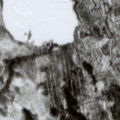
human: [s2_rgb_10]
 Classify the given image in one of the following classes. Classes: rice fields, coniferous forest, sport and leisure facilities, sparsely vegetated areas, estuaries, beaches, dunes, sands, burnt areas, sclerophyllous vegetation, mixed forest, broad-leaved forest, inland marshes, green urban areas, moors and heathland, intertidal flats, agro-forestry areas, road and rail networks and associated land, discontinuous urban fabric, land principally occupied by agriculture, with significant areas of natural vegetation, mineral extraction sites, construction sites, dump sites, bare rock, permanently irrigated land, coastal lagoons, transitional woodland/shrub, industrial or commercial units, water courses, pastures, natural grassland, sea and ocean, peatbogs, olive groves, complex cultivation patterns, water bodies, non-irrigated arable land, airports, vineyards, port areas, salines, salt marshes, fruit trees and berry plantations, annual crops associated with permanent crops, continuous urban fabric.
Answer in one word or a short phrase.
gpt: coniferous forest, mixed forest, transitional woodland/shrub, peatbogs